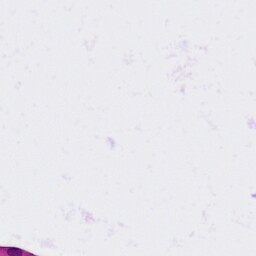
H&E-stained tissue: Lung